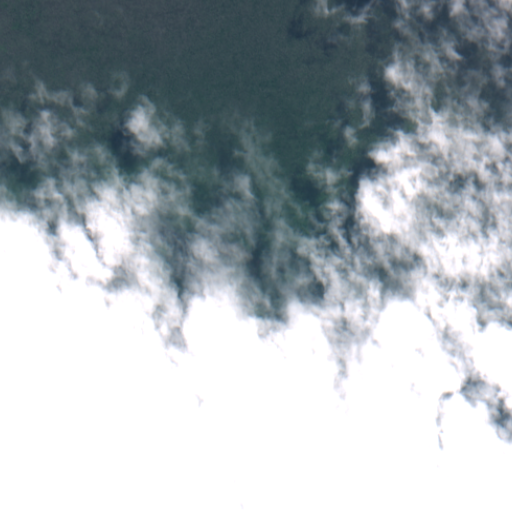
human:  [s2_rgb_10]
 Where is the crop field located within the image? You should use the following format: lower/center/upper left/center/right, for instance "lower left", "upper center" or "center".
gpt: The crop field is located in the lower right of the image.
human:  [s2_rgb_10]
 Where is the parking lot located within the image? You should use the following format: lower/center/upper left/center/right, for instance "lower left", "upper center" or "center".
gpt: The parking lot is located in the center of the image.
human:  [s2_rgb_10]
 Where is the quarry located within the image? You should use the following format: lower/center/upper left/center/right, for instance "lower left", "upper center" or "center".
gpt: The quarry is located in the center of the image.
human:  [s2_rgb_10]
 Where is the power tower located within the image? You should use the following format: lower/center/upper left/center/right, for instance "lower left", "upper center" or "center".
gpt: There is no power tower in the image.